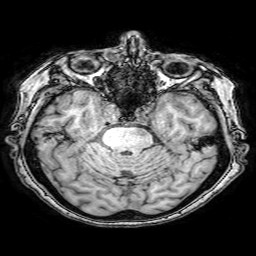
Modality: T1w
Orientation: coronal
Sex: female
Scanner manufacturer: philips
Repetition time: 0.008077 s
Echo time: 0.00369 s